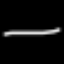
Label: line